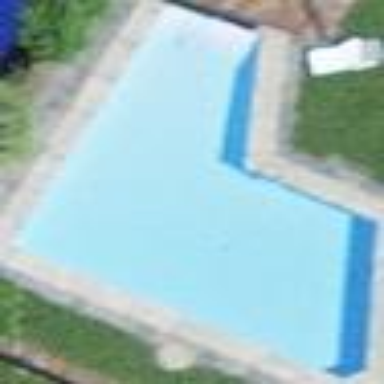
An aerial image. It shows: Swimming pool located in leisure land.